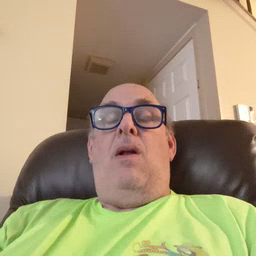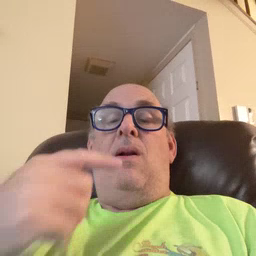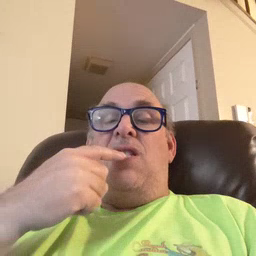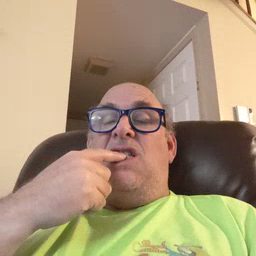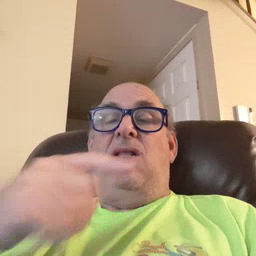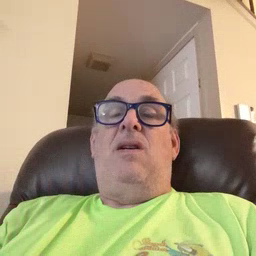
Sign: tooth